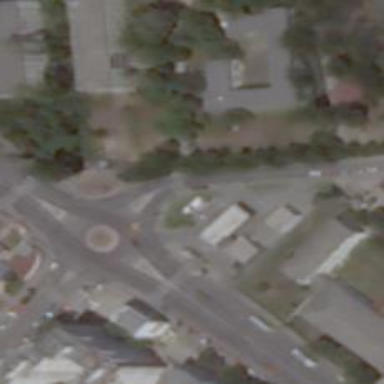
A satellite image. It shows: Marked road crossing.